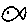
Label: fish